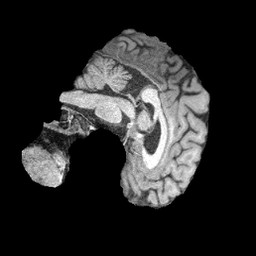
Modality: T1w
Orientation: sagittal
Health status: healthy